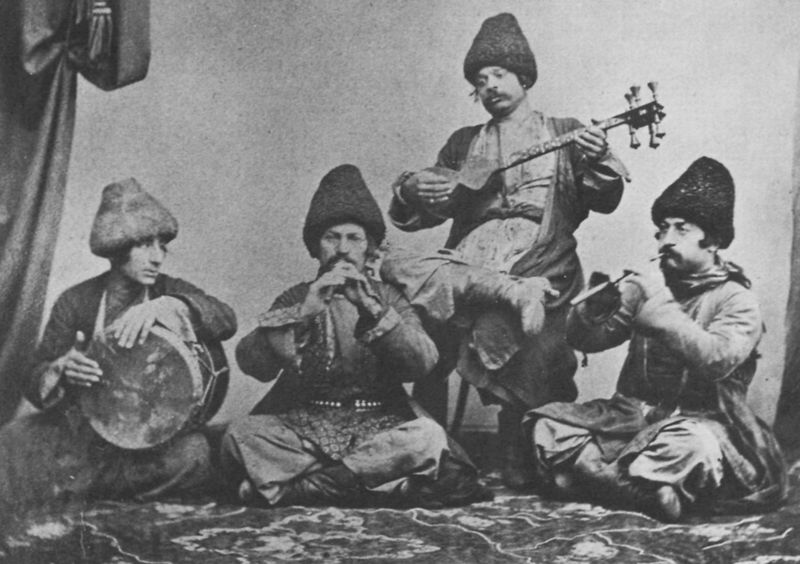
Titel: Armenische Musikanten
Künstler: Russischer Photograph
Standort: London
Institution: John Vere Brown
Schlagwörter: gruppe, weiß, menschen, sitzen, grau, hut, hüte, männer, profil, schwarz, blick, gürtel, schal, muster, teppich, mütze, mützen, wand, arm, stehen, bildnis, hände, porträt, vorhang, boden, sitzend, tücher, gewänder, bühne, gitarre, instrumente, musik, musiker, sitz, russland, auftritt, schnäuzer, schnurbart, spielen, pfeife, musizieren, foto, fotografie, photographie, spiel, vier, zigeuner, orient, schwarzweiß, trommel, photo, flöte, troddel, kapelle, saiten, blasen, flöten, arabien, schnurrbärte, schneidersitz, folklore, trommeln, musikanten, osmanen, blockflöte, ungarn, quartett, indigen, sarazenen, banjo, balkan, balalaika, oboe, kaukasus, armenier, armenisch, folksmusik, laika, musikgruppe, persianermützen, saiteninstrumente, weißwe, fläte, straßenmusikanten, saz, lotossitz, schnurrtbart